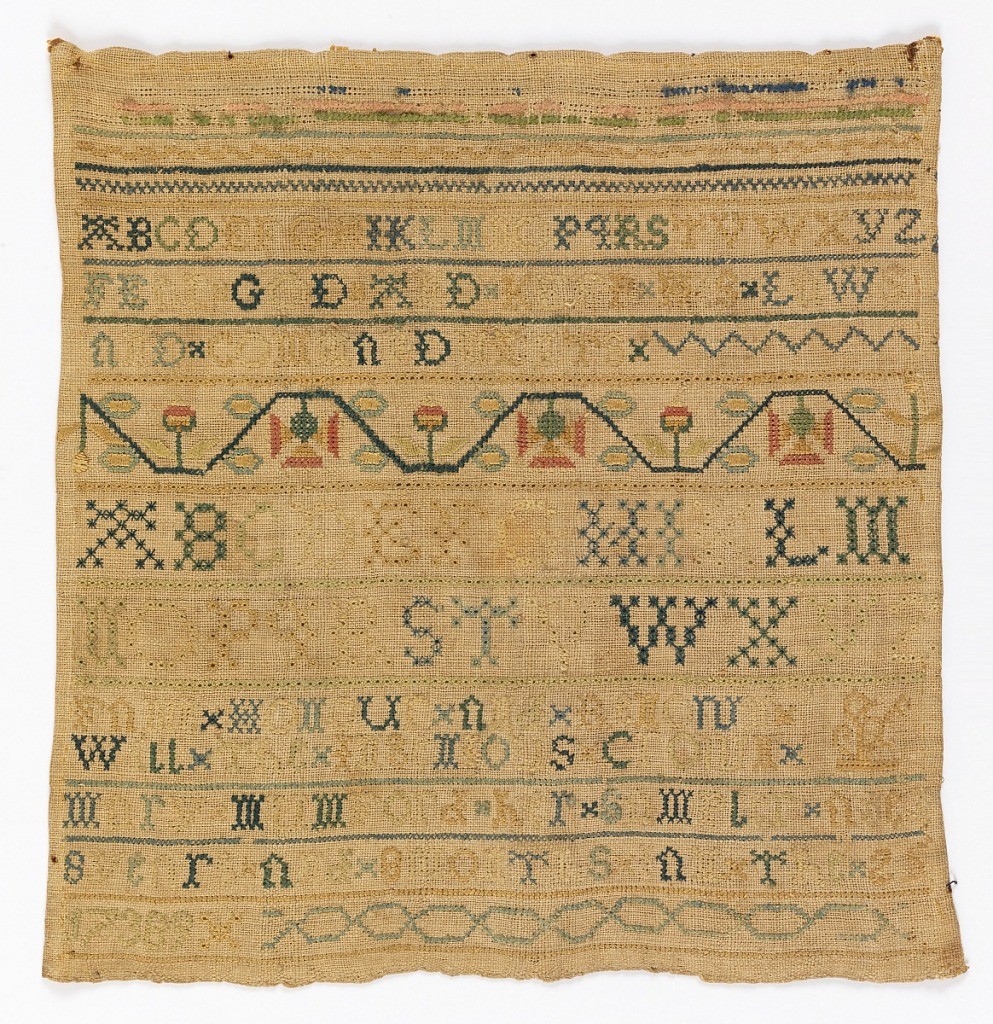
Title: Sampler
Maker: Mary Mumford
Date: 1738–39
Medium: silk on linen Technique: embroidered in cross, satin and eye stitches on plain weave foundation. Counted stitches.
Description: Two alphabets, curving floral band and text: "Fear God and keep his laws and commandments/ Fame, honours and renown/ will the ingenious crown."  Signed "Mary Mumford her sampler aged 8 years and 8 months Jan the 2517389."